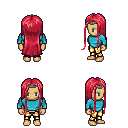
a pixel art fantasy rpg character, female body template, human, tanned skin, teal long-sleeve shirt, gold greaves, ruby red extra-long hairstyle, iron tiara, four views (front, back, left, right), 2x2 character sprite sheet, small pixel art, hard edges, no anti-aliasing